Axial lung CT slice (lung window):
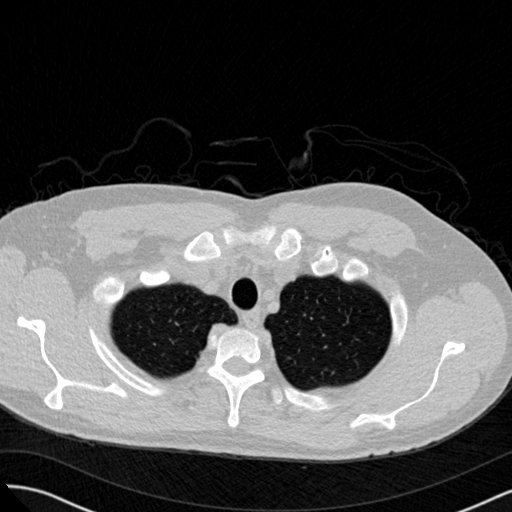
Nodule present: no